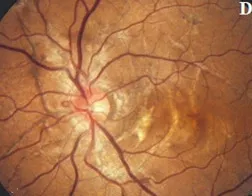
LE posterior pole shows AS with streaks across macula, early and late phase FFA showing staining of the streaks with CNV leakage.
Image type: ophthalmic_imaging (fundus_photograph)